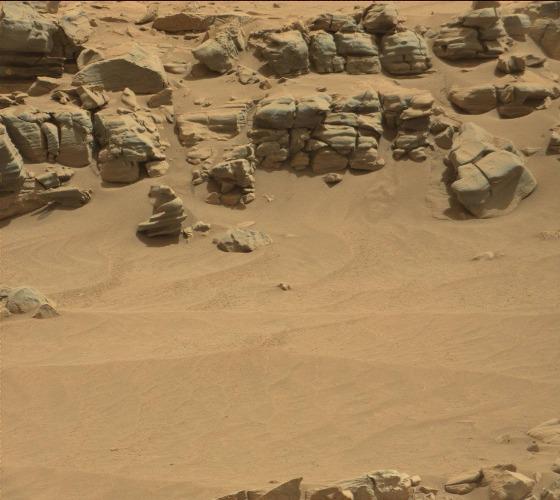
Terrain classes present: Bedrock, Gravel / Sand / Soil, Rock, Shadow